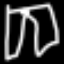
Label: pants